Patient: sex M, age 46
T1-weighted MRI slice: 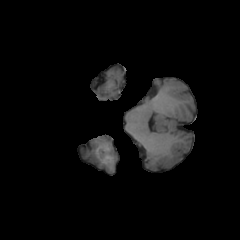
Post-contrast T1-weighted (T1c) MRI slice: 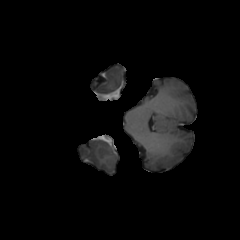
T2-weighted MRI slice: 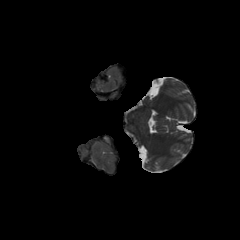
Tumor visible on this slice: no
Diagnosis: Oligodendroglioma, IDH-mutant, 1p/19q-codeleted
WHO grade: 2